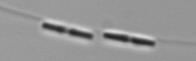
Label: pennate